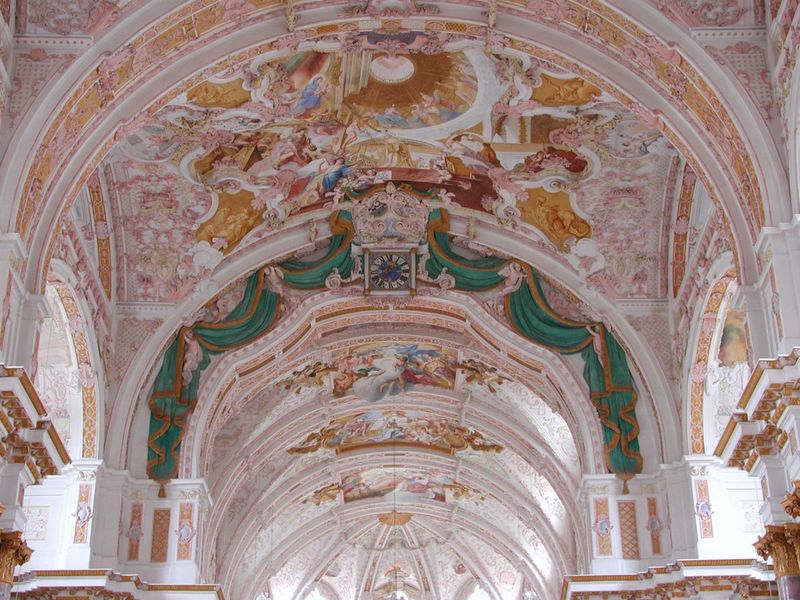
Titel: Deckenfresken der Klosterkirche Fürstenfeld
Künstler: Cosmas Damian Asam
Standort: Fürstenfeldbruck, Kloster Fürstenfeld (EU - D - Bayern)
Schlagwörter: gemälde, weiß, gelb, grün, braun, bunt, fenster, hell, licht, marmor, raum, säule, säulen, türkis, dach, rot, schloss, beige, malerei, ornament, barock, stein, vorhang, kirche, gold, decke, innen, rosa, rund, engel, farbig, bogen, farbe, figuren, rundbogen, kuppel, verzierung, wandgemälde, uhr, stuck, foto, bögen, gang, gewölbe, offen, strahlen, fresken, deckengemälde, fresko, roccoco, heiligenbild, deckenmalerei, tonnengewölbe